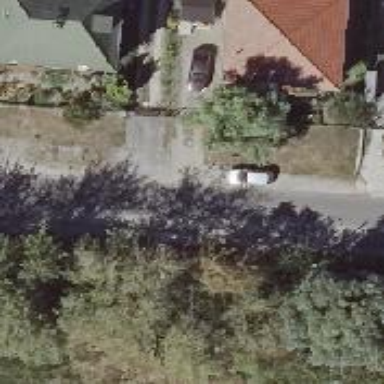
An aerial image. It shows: Residential road with asphalt surface. There is sidewalk on the left side.